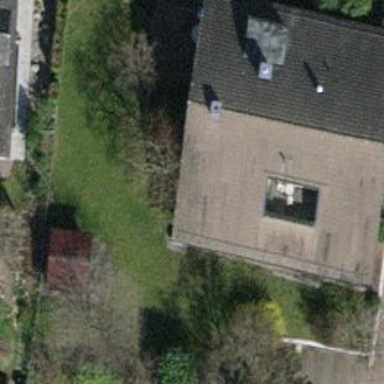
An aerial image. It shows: Detached building.